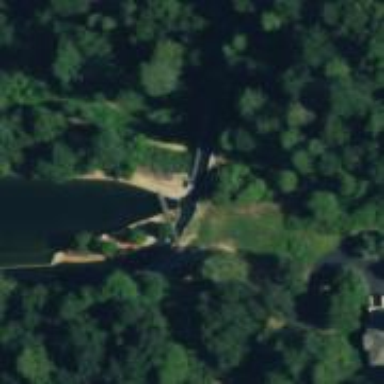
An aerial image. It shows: Aqueduct bridge over canal.